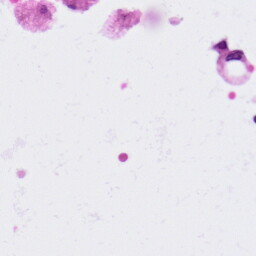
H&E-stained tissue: Lung